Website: lowes
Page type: receipt
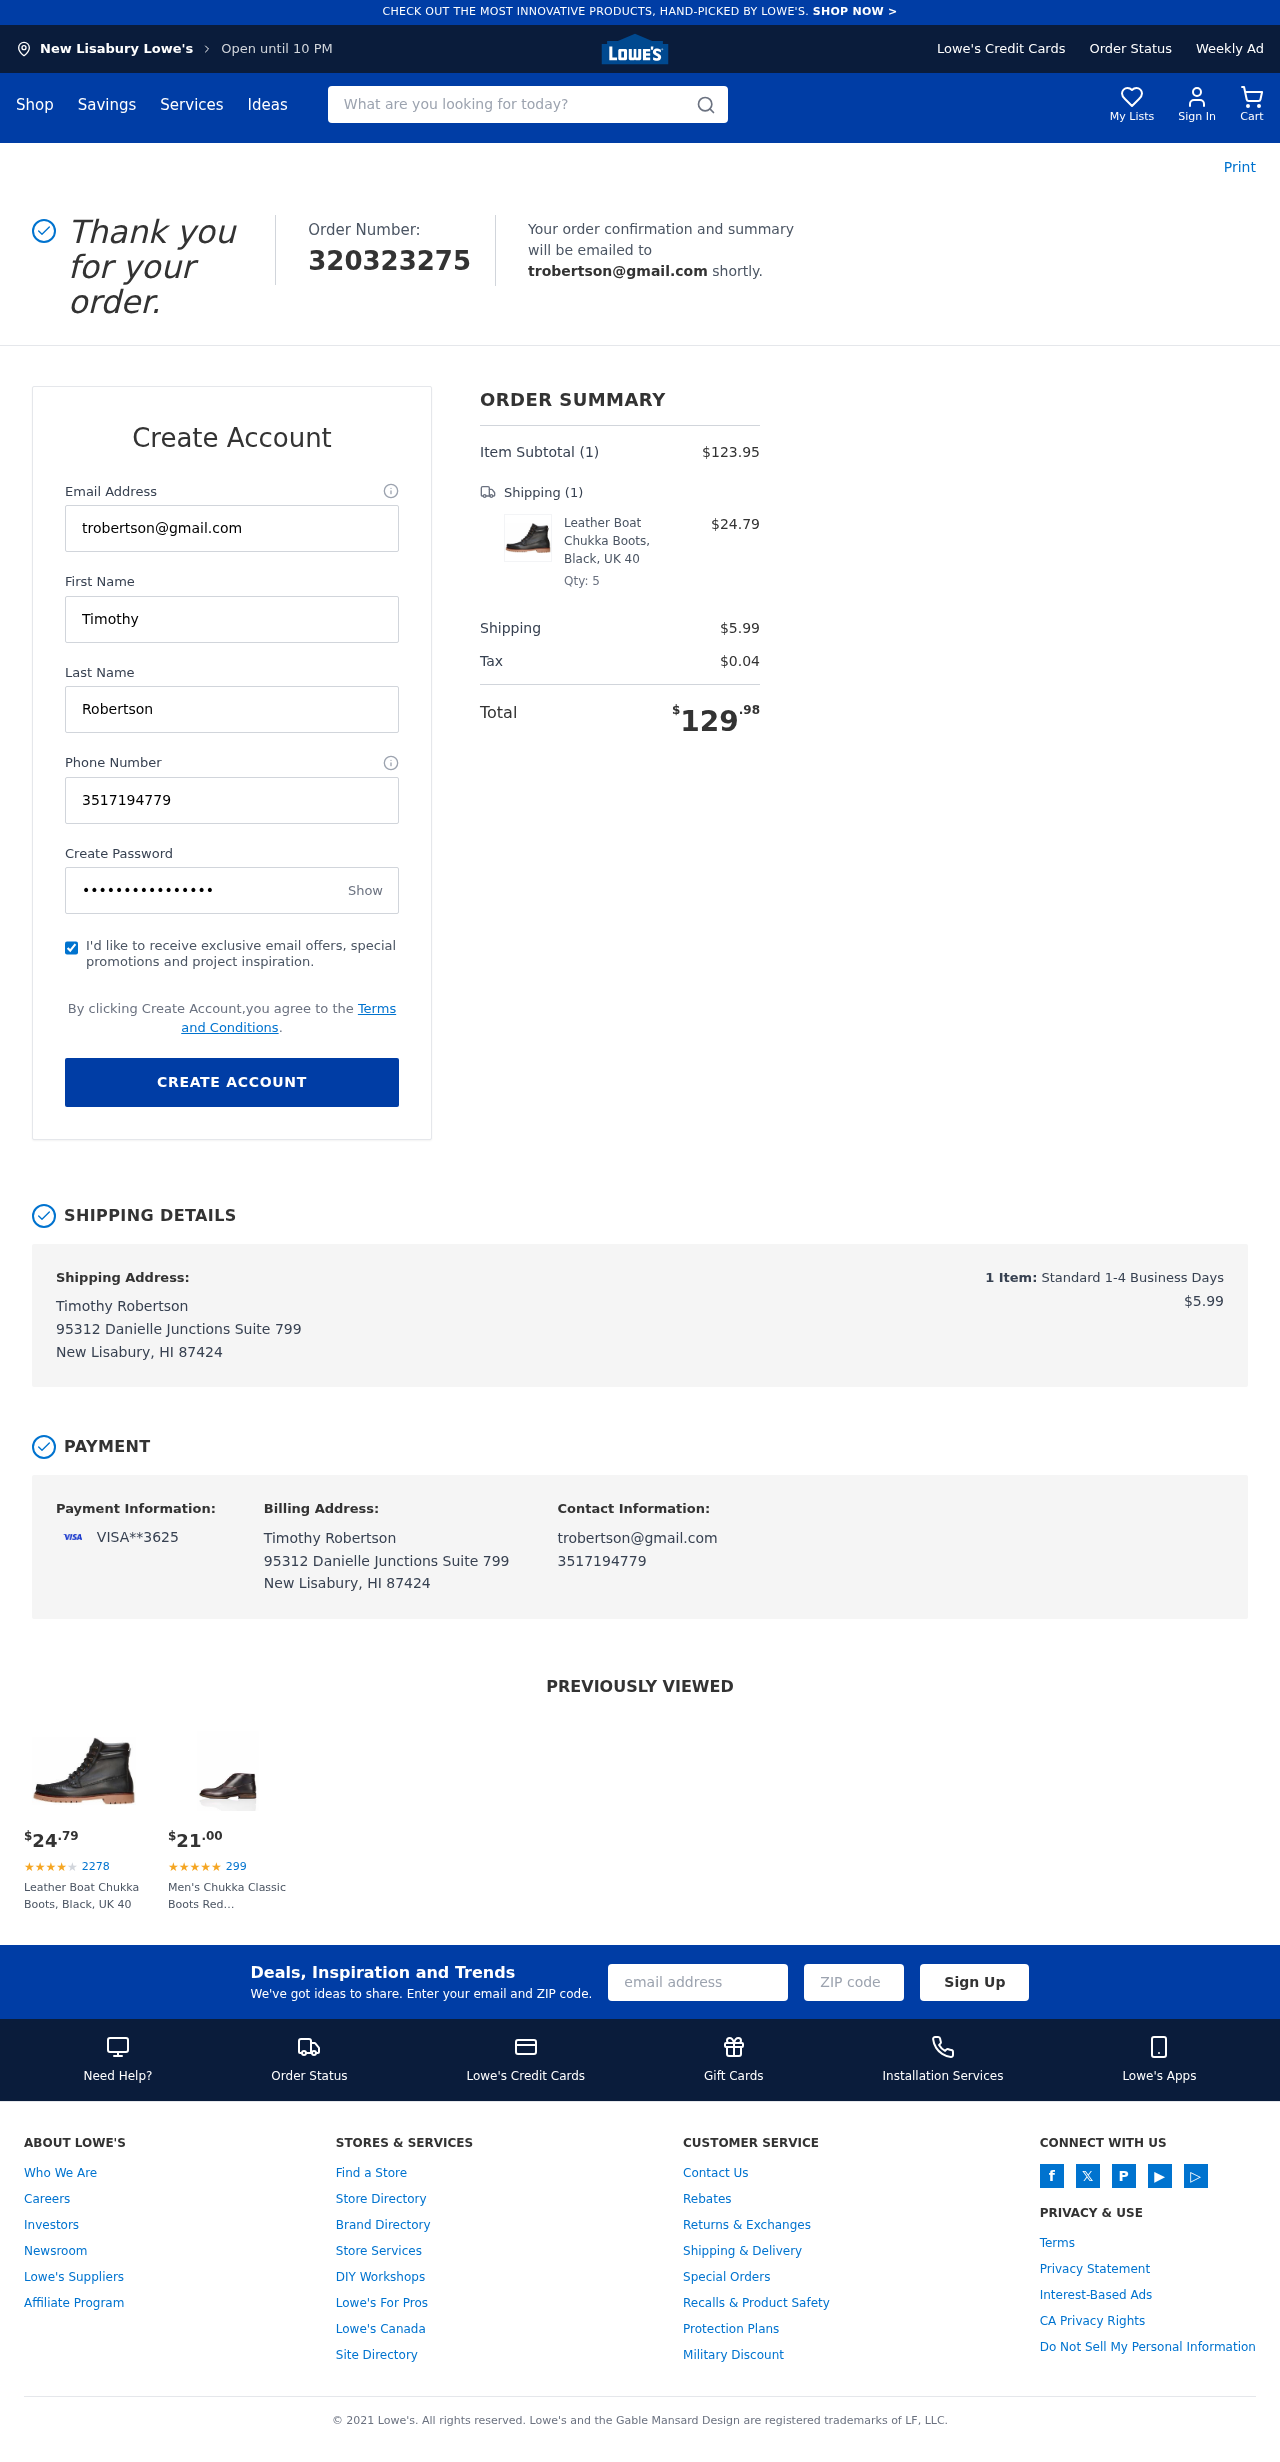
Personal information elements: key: PII_CARD_LAST4
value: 3625
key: PII_CARD_TYPE
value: VISA
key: PII_CITY
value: New Lisabury
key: PII_EMAIL
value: trobertson@gmail.com
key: PII_FULLNAME
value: Timothy Robertson
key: PII_PHONE
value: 3517194779
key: PII_STREET
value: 95312 Danielle Junctions Suite 799
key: PII_FIRSTNAME
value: Timothy
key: PII_LASTNAME
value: Robertson
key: PII_CITY_STATE_ZIP
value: New Lisabury, HI 87424
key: PII_FULLNAME2
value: Timothy Robertson
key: PII_FULLNAME3
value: Timothy Robertson
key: PII_FIRSTNAME2
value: Timothy
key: PII_FIRSTNAME3
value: Timothy
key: PII_LASTNAME2
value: Robertson
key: PII_LASTNAME3
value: Robertson
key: PII_FIRSTNAME_DERIVED
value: Timothy
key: PII_LASTNAME_DERIVED
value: Robertson
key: PII_FULLNAME_DERIVED
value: Timothy Robertson
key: PII_NAME_FULL_DERIVED
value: Timothy Robertson
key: PII_STREET2
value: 95312 Danielle Junctions Suite 799
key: PII_CITY_STATE_ZIP2
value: New Lisabury, HI 87424
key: PII_EMAIL2
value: trobertson@gmail.com
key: PII_EMAIL3
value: trobertson@gmail.com
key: PII_PHONE_LINE
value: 4779
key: PII_PHONE_SUFFIX
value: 4779
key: PII_PHONE2
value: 3517194779
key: PII_PHONE3
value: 3517194779
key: PII_PHONE_NUMERIC
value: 3517194779
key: PII_PHONE_LINE_NUMERIC
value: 4779
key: PII_PHONE_SUFFIX_NUMERIC
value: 4779
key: PII_PHONE2_NUMERIC
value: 3517194779
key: PII_PHONE3_NUMERIC
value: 3517194779
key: PII_PHONE_DIGITS
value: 3517194779
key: PII_PHONE_LAST4
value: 4779
Product elements: key: PRODUCT1_NAME
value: Leather Boat Chukka Boots, Black, UK 40
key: PRODUCT1_PRICE
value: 24.79
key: PRODUCT1_QUANTITY
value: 5
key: PRODUCT2_NAME
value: Men's Chukka Classic Boots Red (Burgundy) 44 EU
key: PRODUCT2_NUM_RATINGS
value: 299
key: PRODUCT2_PRICE
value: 21
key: PRODUCT1_PRICE2
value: $24.79
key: PRODUCT1_RATING2
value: ★
★
★
★
★
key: PRODUCT1_NUM_RATINGS2
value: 2278
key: PRODUCT1_NAME2
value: Leather Boat Chukka Boots, Black, UK 40
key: PRODUCT2_RATING
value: ★
★
★
★
★
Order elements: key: ORDER_ID
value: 320323275
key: ORDER_NUM_ITEMS
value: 1
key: ORDER_SUBTOTAL
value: $123.95
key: ORDER_NUM_ITEMS2
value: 1
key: ORDER_SHIPPING_COST
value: $5.99
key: ORDER_TAX
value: $0.04
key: ORDER_TOTAL
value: $129.98
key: ORDER_NUM_ITEMS3
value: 1
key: ORDER_SHIPPING_COST2
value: $5.99
Search elements: key: HEADER_SEARCH
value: What are you looking for today?